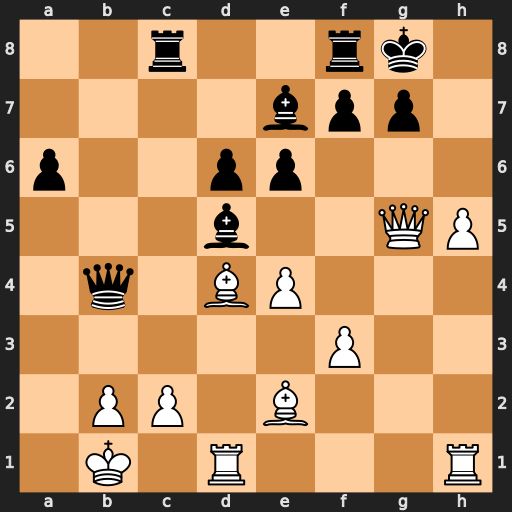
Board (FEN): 2r2rk1/4bpp1/p2pp3/3b2QP/1q1BP3/5P2/1PP1B3/1K1R3R
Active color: w
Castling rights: -
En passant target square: -
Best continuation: Qxg7#